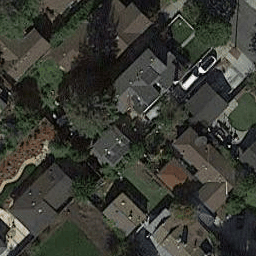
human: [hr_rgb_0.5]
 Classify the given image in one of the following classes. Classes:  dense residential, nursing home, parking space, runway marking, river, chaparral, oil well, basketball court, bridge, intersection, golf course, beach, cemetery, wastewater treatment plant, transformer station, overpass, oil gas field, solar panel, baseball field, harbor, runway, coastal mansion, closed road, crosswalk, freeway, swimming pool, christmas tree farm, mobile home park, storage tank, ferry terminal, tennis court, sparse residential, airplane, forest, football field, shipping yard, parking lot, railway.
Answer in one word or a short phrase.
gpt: dense residential